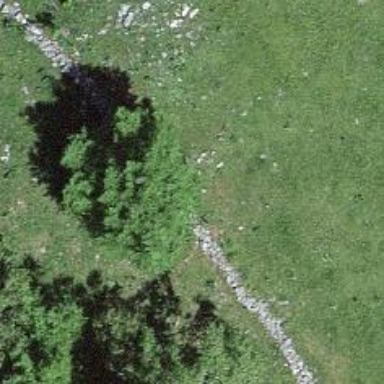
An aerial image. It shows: Wall barrier.